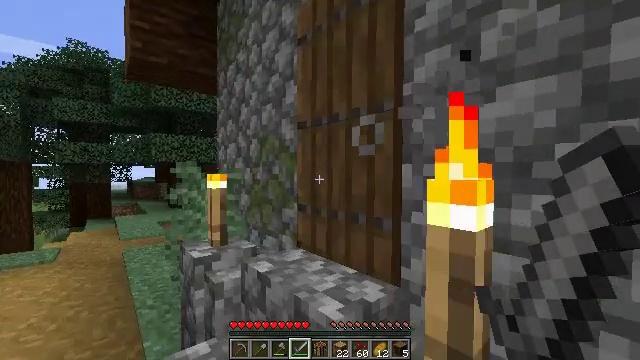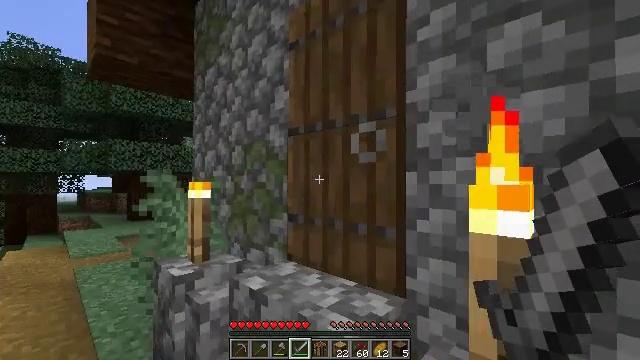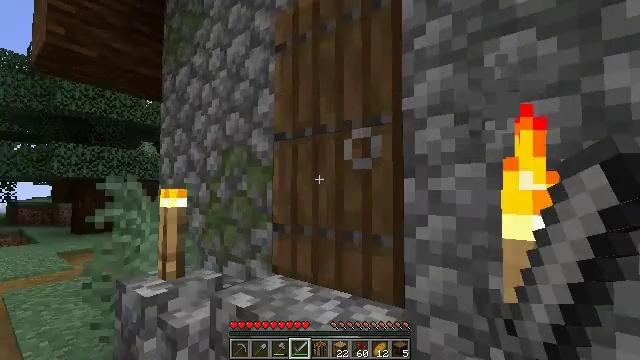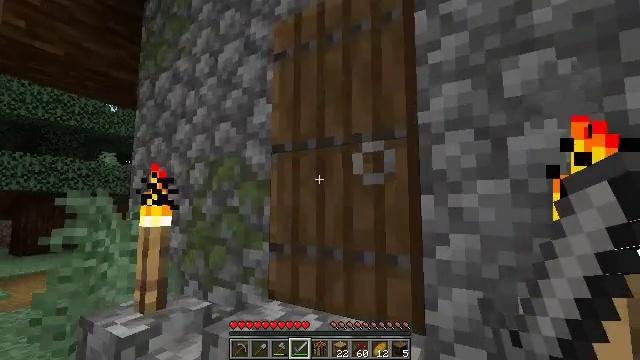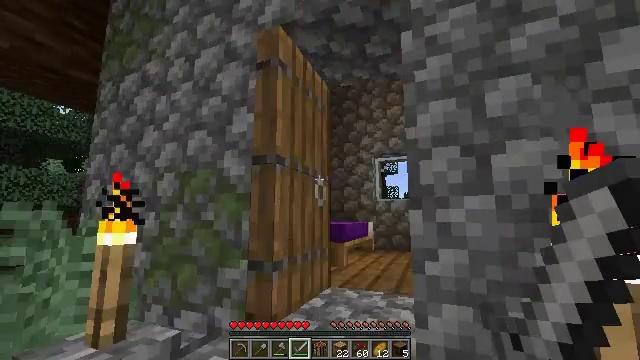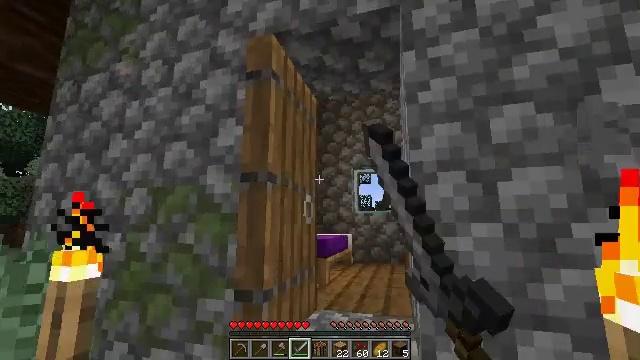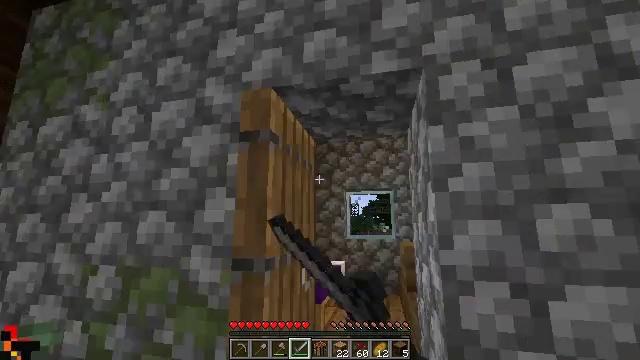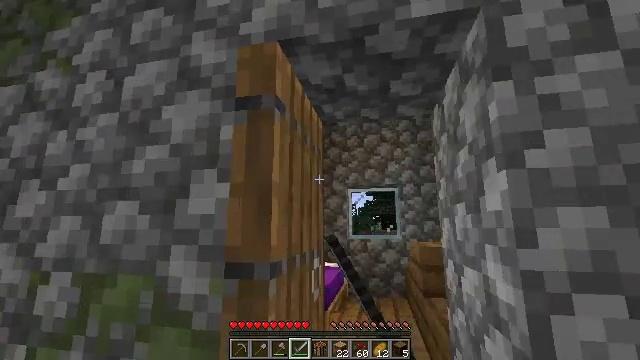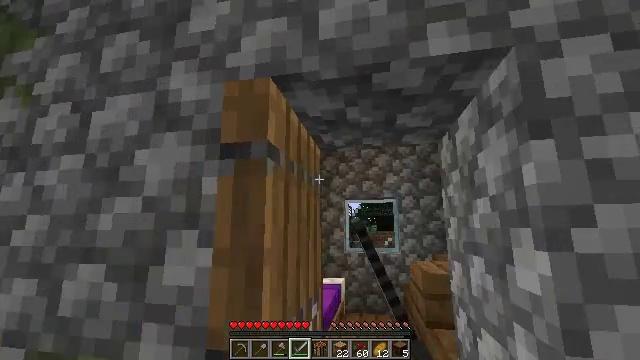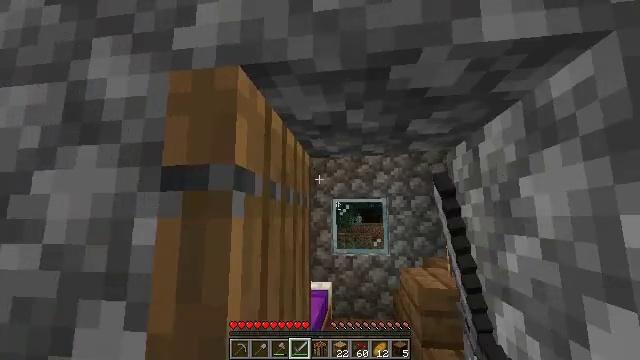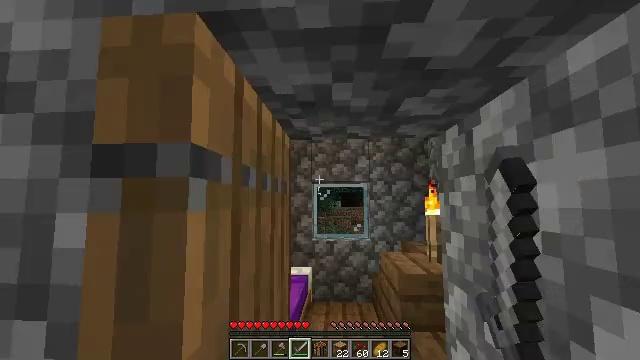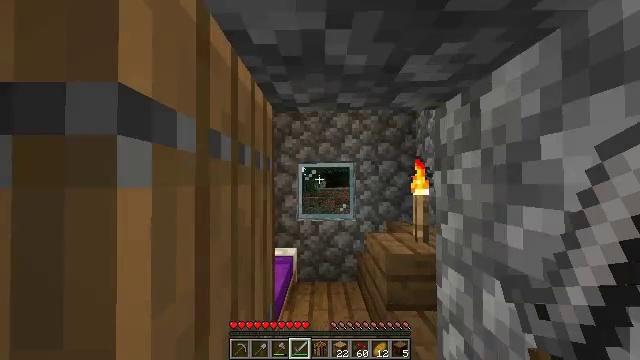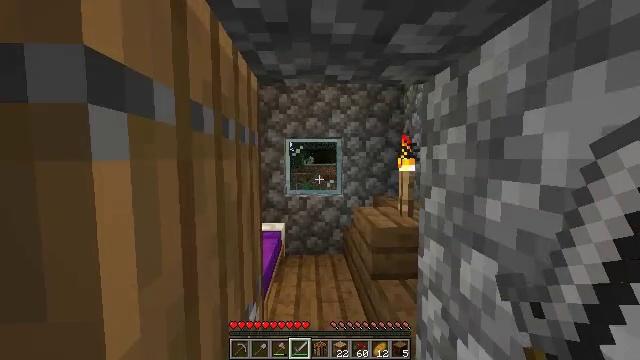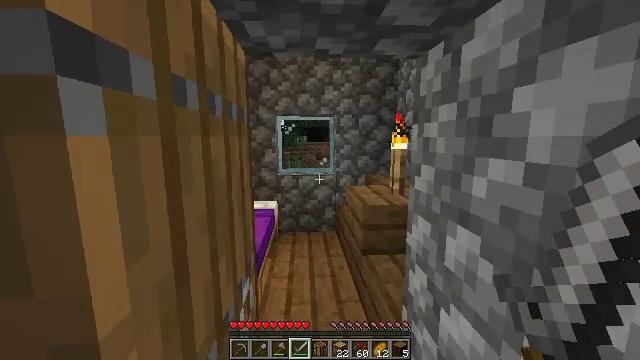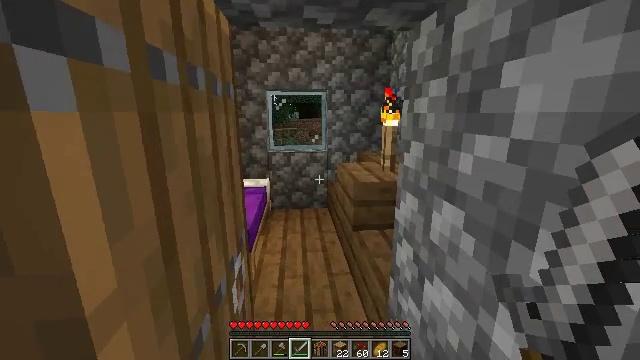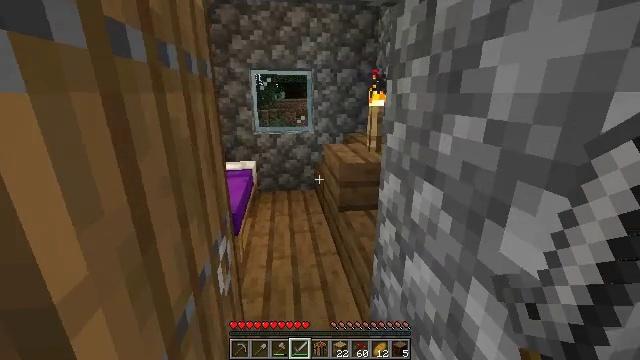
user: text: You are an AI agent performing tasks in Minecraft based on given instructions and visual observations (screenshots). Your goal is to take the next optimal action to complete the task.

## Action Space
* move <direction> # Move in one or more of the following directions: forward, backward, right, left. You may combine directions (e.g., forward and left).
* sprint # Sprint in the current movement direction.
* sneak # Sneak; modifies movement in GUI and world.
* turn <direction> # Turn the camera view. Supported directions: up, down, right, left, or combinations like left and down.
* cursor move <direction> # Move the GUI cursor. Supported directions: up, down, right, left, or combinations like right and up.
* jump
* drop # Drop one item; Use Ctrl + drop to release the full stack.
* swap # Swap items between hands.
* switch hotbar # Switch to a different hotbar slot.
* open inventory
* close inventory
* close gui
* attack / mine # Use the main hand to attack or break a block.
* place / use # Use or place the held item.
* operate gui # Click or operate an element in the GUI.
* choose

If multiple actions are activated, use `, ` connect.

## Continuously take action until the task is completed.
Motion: motion action
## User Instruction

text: Mine the sweet berry bush.
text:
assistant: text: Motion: move left, turn right and up
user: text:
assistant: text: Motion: move forward and move left, turn right and up
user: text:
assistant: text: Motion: move forward and move left, turn right and up
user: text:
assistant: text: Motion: move forward and move left, turn right and up, use / place
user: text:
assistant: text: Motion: move forward, turn right and up, use / place
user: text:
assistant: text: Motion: move forward, turn right, use / place
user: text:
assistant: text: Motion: move forward, turn right, use / place
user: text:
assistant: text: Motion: move forward, turn right
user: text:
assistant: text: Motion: move forward, turn right and down
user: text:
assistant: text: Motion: move forward, turn right and down
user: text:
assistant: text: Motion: move forward, turn right and down
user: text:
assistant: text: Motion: move forward, turn right and down
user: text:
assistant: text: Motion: move forward, turn right and down
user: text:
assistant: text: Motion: move forward, turn right and down
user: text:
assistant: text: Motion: move forward, turn right and down
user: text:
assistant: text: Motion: move forward, turn right and down
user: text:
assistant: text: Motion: move forward, turn right and down
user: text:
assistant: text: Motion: move forward, turn right and down
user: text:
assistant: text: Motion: move forward, turn down
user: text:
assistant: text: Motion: move forward
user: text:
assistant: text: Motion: move forward and move right, turn left
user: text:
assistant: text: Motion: move forward and move right, turn left
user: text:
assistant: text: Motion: move forward, turn left
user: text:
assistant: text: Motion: move forward, turn left
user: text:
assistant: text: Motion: move forward, turn left
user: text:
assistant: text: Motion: move forward, turn left
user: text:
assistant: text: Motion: turn left and down
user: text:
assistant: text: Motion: turn left
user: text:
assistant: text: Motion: no_op
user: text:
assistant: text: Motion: turn right and up